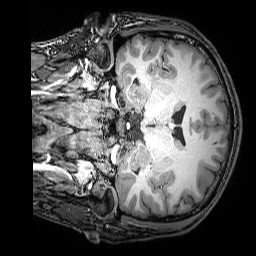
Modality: T1w
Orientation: coronal
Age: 23
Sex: male
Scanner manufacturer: siemens
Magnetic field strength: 3 T
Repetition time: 2.53 s
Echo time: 0.00388 s